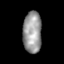
Tissue: skin
Cell type: Epithelial cells
Senescence score: 0.8728
Nuclear area (px): 755
Mean DAPI intensity: 153.297